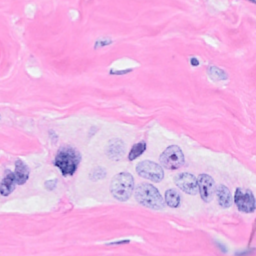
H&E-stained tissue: Breast